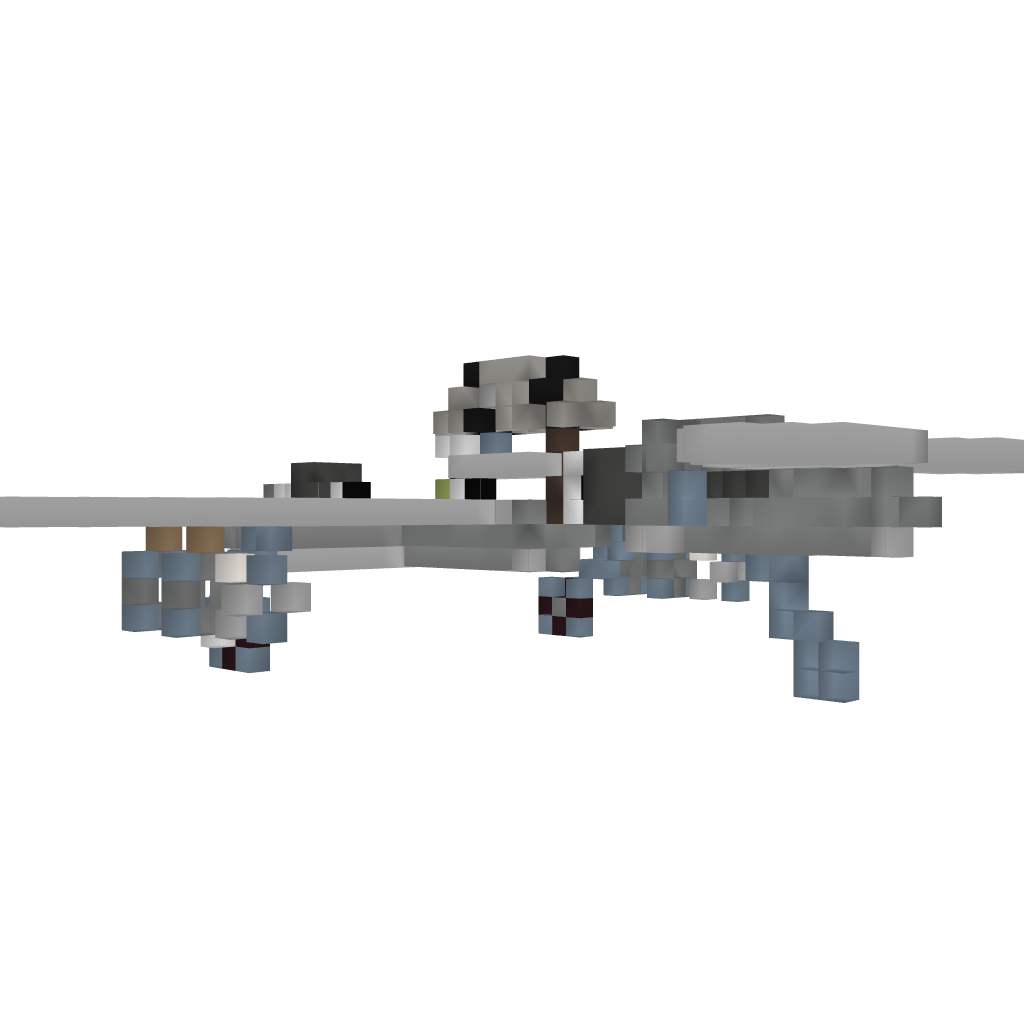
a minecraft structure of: Republic P47D Thunderbolt